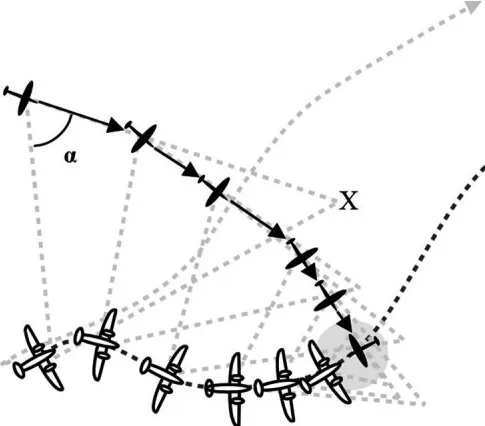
British controllers relied on the gaze heuristic to direct fighter planes to intercept German bombers. From.
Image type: pathology (fish)